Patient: sex F, age 69
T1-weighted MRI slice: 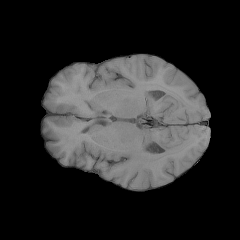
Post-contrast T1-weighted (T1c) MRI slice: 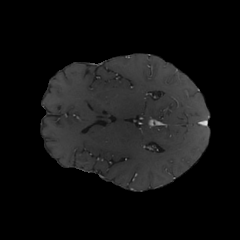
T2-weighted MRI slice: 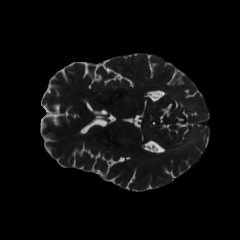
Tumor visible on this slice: no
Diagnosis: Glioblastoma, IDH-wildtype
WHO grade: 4